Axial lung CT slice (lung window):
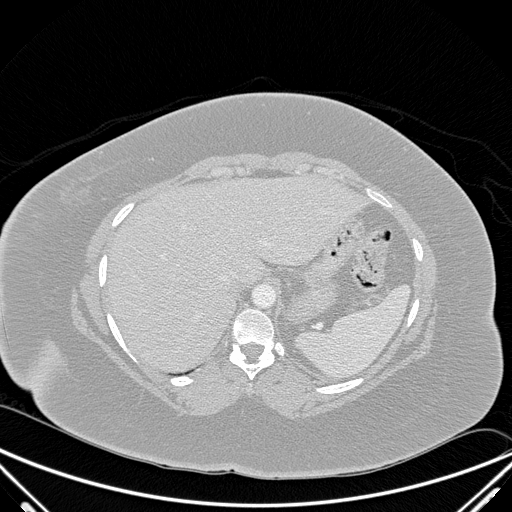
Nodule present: no